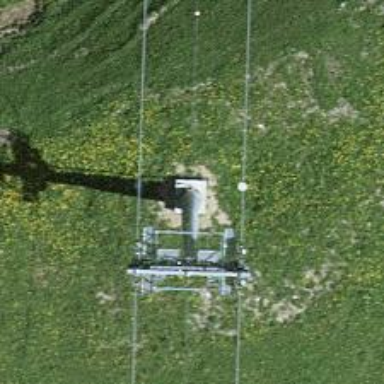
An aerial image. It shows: Pylon used for aerialway.